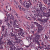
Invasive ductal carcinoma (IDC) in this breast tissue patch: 1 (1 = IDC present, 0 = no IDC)